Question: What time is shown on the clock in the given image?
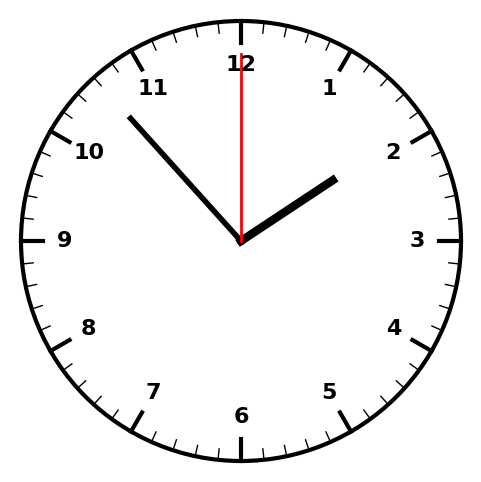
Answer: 01:53:00